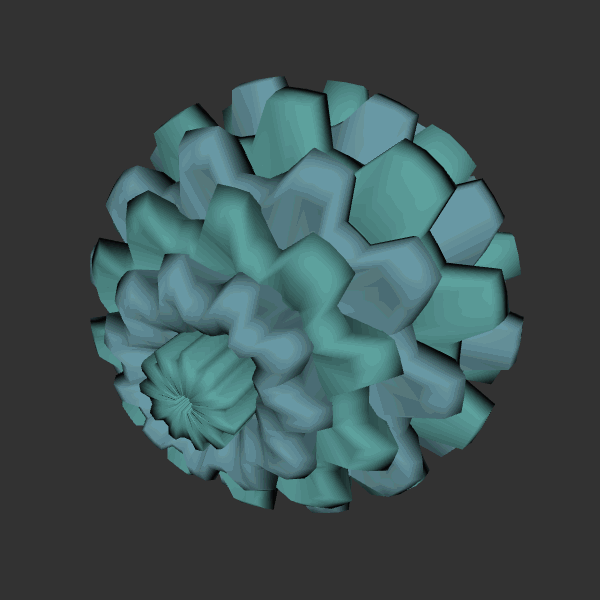
Background: dark